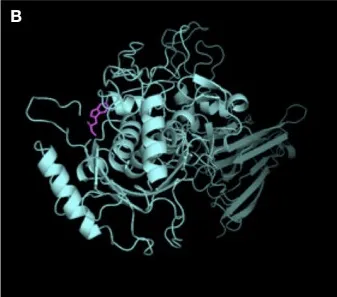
R193W
(B). Tryptophan (a basic amino acid with molecular weight of 204) in substitution for arginine (an aromatic amino acid, with molecular weight of 174) changed the molecular weight, polarization and folding, probably leading to accelerated protein degradation.
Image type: pathology (immunostaining)